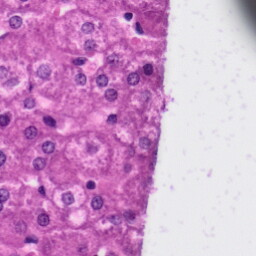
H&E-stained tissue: Liver